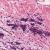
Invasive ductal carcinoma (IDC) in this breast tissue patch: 0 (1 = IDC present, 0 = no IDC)